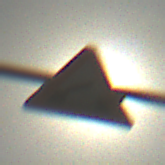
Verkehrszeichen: BeweglicheBruecke
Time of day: MorningAfternoon
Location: Outdoor (Suburban)
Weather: Clear
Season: NotSpecified
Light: Natural